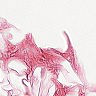
Metastatic tissue present: no